Question: Hierarchy: NavigationController (Root) --> SignupViewController (2nd Level) --> SignupTableView (3rd Level). SignupViewController contains a ContainerView that embeds the SignupTableView. The SignupTableView contains the fields you see in the image.
I define
'''
@property (nonatomic,strong) SignupTableViewController *tableViewController and
-(void)prepareForSegue:(UIStoryboardSegue *)segue sender:(id)sender{
if([[segue identifier] isEqualToString:@"signupFieldSegue"]){
SignupTableViewController *destination = (SignupTableViewController *)segue.destinationViewController;
self.tableViewController = destination;
}
'''
}
inside of SingupTableView.
An IBAction button press inside of validates the fields in the 'UITableView' inside the 'UIContainerView', but the value returned from the 'UITextField's inside the 'SignupTableViewController' is nil. I tried 'self.tableViewController.usernameField.text' and defined
'''
- (NSString *)getUsername {
return _usernameField.text;
}
'''
Both solutions return nil when text does exist. Any way to access the text?

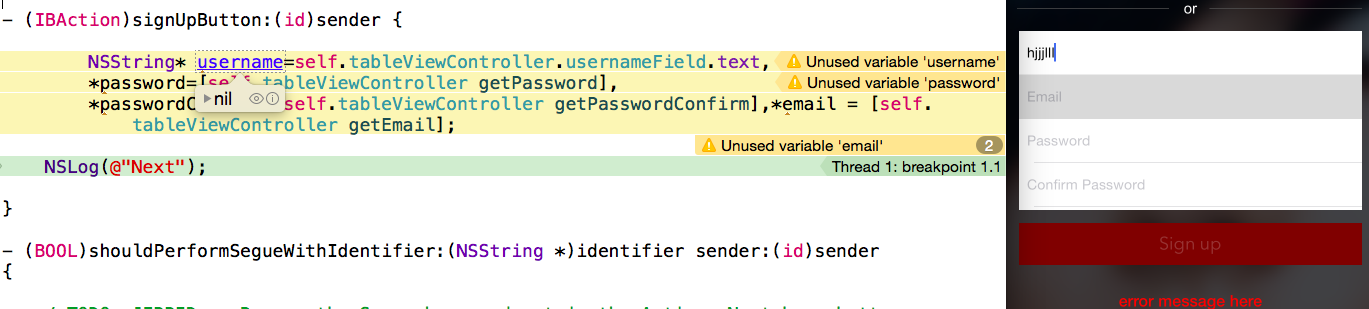
Answer: From what you've written in your question, it seems like your container view shares the screen with the main (parent) view controller. Regardless, you first need to make sure that the validation methods are executing before the view controller containing your form is deallocated.
In you parent view controller, you should keep a reference to the segue's destination view controller. That way, the validation from the parent view controller can easily retrieve data from the view controller in the container view.
First, declare a property in your parent view controller:
'''
@property (nonatomic, weak) FormViewController *formViewController;
'''
Then, in 'prepareForSegue:sender:', set that property to the destination view controller of the segue.
'''
- (void)prepareForSegue:(nonnull UIStoryboardSegue *)segue sender:(nullable id)sender {
if ([segue.identifier isEqualToString:@"signupFieldSegue"]) {
FormViewController *destination = (FormViewController *)segue.destinationViewController;
self.formViewController = destination;
// continue preparing for the segue...
}
}
'''
Then, in your validation methods, use that property to access the 'UITextField' values. Here's an example using your 'getUsername' method, assuming 'FormViewController' has a 'usernameField' property:
'''
- (NSString *)getUsername {
return self.formViewController.usernameField.text;
}
'''
Again, keep in mind that none of this will work if your form view controller gets deallocated before you attempted to access its text fields.